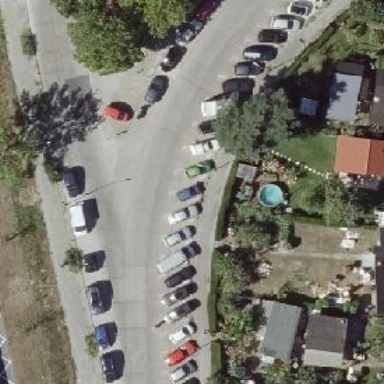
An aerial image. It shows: Residential road with parallel parking lane on the left side. The road surface is asphalt.